Field crop: tomato
Growth stage: 2
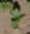
Species: solanum